Question: Anyone know what control this is or how I add it, if it can be used in WPF?

I'm referring to the menu: File | Home | Page Layout | Mailings | etc
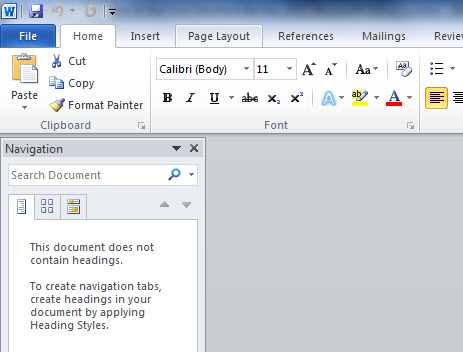
Answer: You probably mean the Ribbon.
You are lucky, there has just been an official release from Microsoft, so you do not need any external libraries.
<URL>